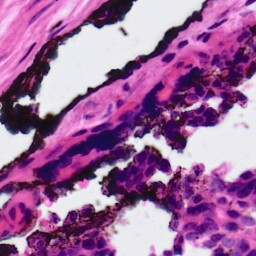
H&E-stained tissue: Ovarian